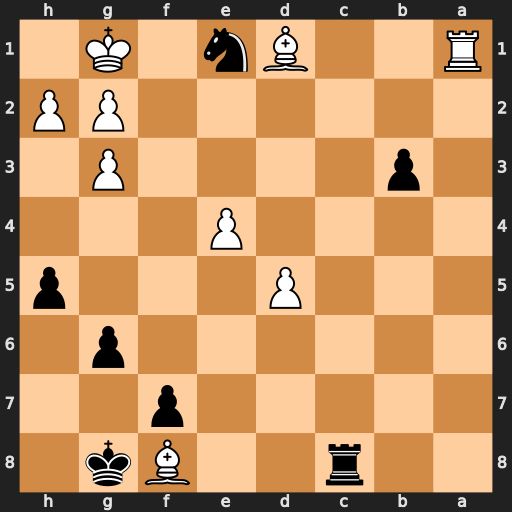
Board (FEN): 2r2Bk1/5p2/6p1/3P3p/4P3/1p4P1/6PP/R2Bn1K1
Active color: b
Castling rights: -
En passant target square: -
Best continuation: b2 Rb1 Rc1 Rxb2 Rxd1 Kf1 Nd3+ Ke2 Nxb2